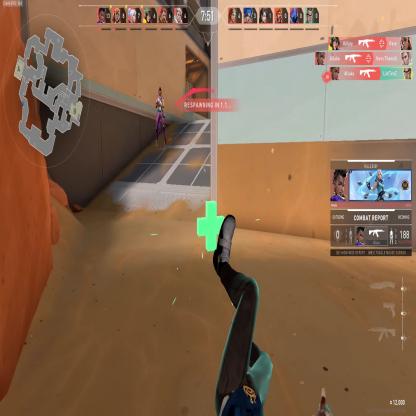
Label: enemy